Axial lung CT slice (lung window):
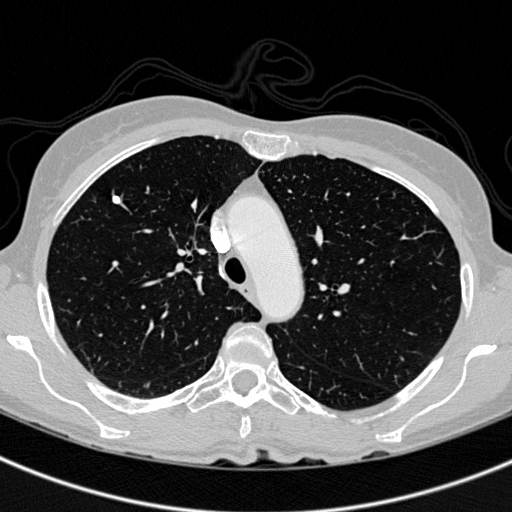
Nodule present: yes
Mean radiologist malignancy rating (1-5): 1